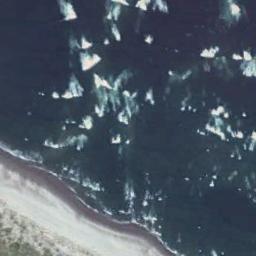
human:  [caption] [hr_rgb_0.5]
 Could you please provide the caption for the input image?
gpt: There are many waves on the beach .

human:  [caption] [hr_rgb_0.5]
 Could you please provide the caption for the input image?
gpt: The white sand and sparking sea by the beach .

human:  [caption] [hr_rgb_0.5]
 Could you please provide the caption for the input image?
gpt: There are seagulls in the sea by the beach .

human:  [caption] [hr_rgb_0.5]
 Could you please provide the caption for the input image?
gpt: The beach with white sand and the color of the seawater is dark green .

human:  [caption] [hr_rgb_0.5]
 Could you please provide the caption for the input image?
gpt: The grass is beside the beach .